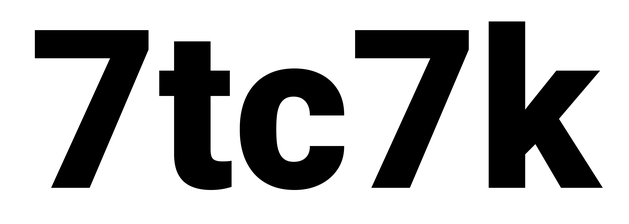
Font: Roboto_Black